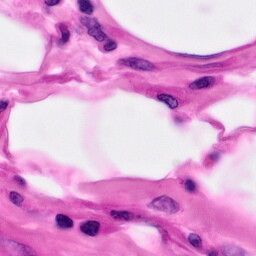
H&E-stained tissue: Pancreatic